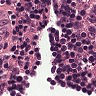
Metastatic tissue present: no